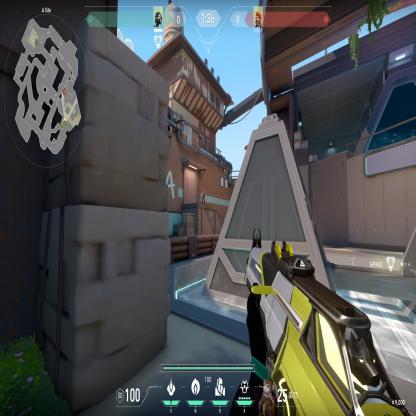
Label: enemy